Interaction volume radius: 5 \u00c5
Interaction volume height: 10 \u00c5
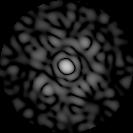
Disorder parameter: 0.8448